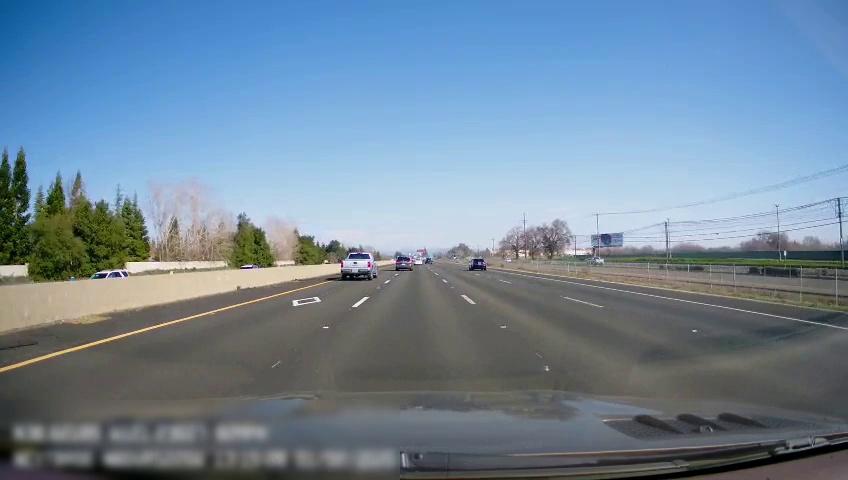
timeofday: Day
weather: Sunny
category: Drivable Space
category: Vehicles | SUV
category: Vehicles | Truck
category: Vehicles | Car
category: Vehicles | SUV
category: Lanes | Current Lane
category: Lanes | Current Lane
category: Lanes | Current Lane
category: Lanes | Alternate Lane
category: Lanes | Alternate Lane
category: Lanes | Alternate Lane